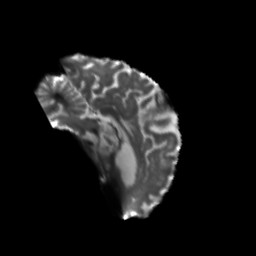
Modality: T2w
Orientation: sagittal
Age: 75
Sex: male
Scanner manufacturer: siemens
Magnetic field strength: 3 T
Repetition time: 5.47 s
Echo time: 0.0854 s